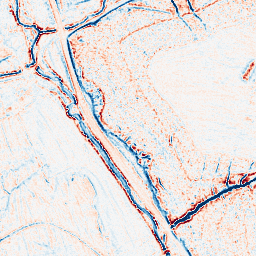
Category: multiscale
Decomposition family: dog_multiscale
Decomposition parameters: sigma_ratio: 1.4
n_scales: 3
base_sigma: 0.5
Upsampling method: sinc_hamming
Upsampling parameters: scale: 2
kernel_size: 8
Upsampling scale: 2